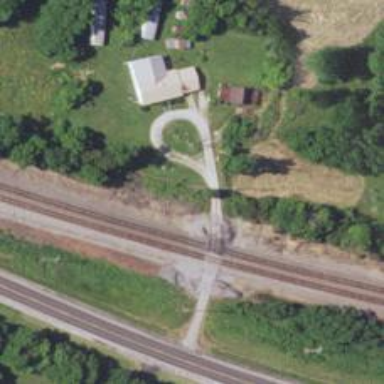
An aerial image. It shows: Level crossing along the railway.